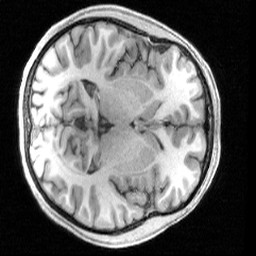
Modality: T1w
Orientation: axial
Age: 23
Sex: female
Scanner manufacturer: siemens
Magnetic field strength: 3 T
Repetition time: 2.4 s
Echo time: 0.00231 s